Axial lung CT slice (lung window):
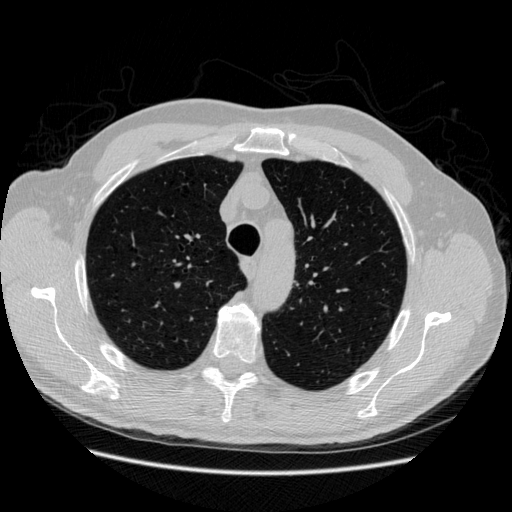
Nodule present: no